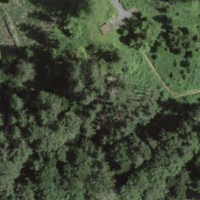
EUNIS habitat code: 43
Species observed at this site:
Tussilago farfara